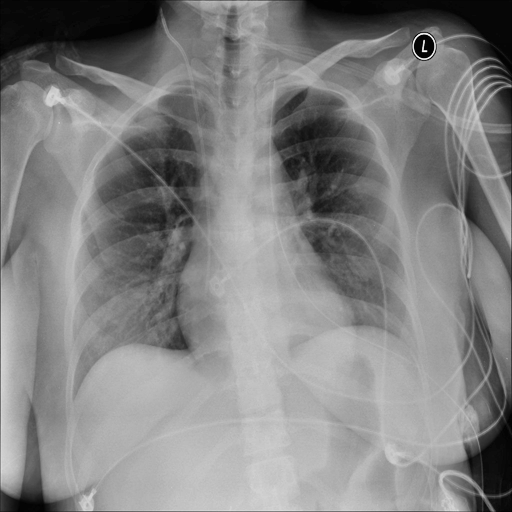
Finding: NORMAL